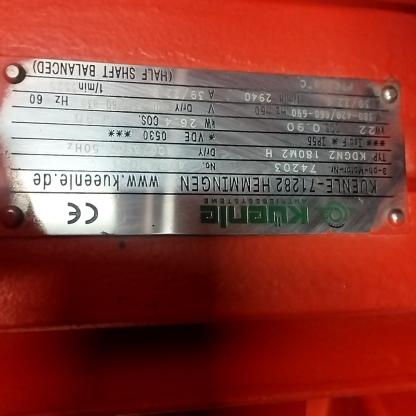
Klasa: tabliczka-znamionowa